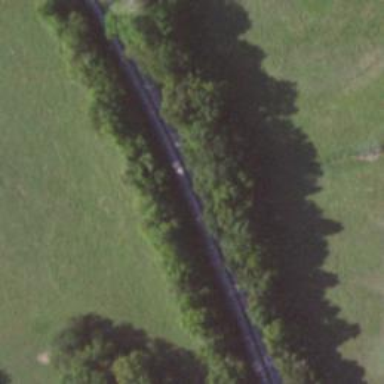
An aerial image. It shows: Railway track.